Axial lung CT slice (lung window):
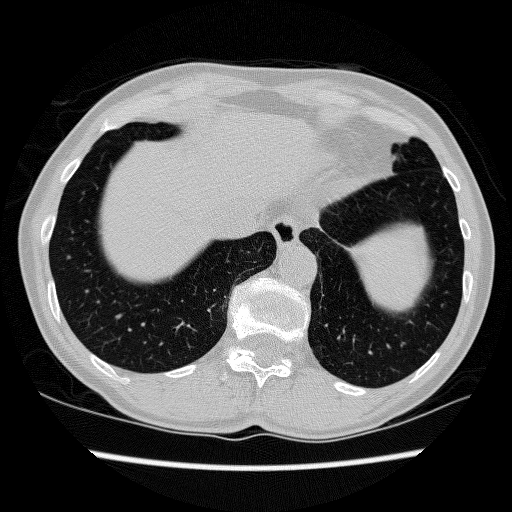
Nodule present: no